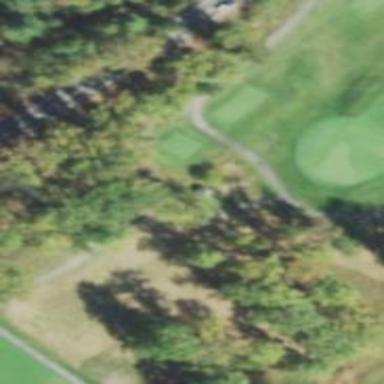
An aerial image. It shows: Path for golf carts.